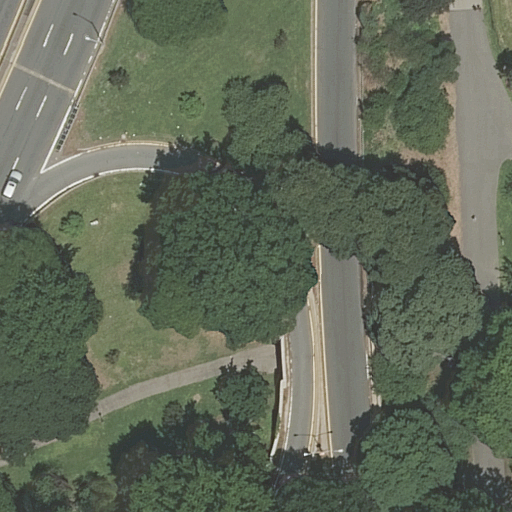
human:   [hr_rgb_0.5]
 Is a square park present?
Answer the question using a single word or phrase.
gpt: no

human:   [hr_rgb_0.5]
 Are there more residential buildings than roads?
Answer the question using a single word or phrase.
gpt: no

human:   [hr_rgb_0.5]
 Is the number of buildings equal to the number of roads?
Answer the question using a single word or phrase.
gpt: no

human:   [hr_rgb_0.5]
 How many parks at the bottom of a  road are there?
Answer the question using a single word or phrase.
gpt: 0

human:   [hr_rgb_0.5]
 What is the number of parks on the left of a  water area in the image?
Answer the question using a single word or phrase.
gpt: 0

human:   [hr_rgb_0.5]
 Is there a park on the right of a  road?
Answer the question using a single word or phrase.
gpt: yes

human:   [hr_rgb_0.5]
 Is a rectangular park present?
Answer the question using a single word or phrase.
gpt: yes

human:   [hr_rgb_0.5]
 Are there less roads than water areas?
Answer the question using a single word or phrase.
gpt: no

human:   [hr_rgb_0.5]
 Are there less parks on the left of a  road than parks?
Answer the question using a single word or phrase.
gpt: yes

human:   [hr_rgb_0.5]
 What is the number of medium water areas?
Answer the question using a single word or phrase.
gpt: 0

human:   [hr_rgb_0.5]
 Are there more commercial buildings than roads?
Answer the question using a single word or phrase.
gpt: no

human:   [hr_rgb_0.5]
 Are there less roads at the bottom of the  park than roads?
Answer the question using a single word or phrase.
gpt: no

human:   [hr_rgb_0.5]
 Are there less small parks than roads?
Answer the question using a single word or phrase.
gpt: yes

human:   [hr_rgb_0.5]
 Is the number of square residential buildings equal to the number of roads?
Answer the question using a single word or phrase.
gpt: no

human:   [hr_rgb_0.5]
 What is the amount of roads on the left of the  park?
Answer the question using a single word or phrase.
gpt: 7

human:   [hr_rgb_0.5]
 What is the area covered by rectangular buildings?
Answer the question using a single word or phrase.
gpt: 0m2

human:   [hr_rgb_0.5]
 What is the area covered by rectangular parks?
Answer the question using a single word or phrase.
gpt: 434m2

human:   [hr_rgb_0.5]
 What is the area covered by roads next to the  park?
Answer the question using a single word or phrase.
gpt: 0m2

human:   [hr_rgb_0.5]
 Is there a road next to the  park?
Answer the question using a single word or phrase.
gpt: yes

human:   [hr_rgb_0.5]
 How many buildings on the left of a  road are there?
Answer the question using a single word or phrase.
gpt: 0

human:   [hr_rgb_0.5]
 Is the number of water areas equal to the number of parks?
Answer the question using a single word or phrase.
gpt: no

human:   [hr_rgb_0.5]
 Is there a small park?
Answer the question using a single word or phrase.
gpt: no

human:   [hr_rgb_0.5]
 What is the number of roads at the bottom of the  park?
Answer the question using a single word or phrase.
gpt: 7

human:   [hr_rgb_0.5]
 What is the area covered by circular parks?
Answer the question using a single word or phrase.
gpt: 0m2

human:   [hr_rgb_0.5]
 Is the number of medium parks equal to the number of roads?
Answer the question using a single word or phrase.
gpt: no

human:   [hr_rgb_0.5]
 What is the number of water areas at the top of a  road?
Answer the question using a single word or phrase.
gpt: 0

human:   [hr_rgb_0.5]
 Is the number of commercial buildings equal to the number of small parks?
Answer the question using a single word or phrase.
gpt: yes

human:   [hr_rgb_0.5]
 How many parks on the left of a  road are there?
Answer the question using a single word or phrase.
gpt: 0

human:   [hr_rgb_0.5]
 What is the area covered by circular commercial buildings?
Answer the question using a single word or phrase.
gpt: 0m2

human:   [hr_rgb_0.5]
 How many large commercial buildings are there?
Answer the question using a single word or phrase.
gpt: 0

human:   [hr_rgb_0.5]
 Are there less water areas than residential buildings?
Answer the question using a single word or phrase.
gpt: no

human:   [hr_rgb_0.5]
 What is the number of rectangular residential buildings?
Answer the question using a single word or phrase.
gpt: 0

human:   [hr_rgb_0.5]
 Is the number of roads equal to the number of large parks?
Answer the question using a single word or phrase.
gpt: no

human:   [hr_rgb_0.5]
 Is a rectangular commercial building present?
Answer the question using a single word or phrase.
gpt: no

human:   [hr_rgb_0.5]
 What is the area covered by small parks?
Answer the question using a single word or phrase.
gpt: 0m2

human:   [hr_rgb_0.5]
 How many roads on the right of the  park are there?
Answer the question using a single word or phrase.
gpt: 0